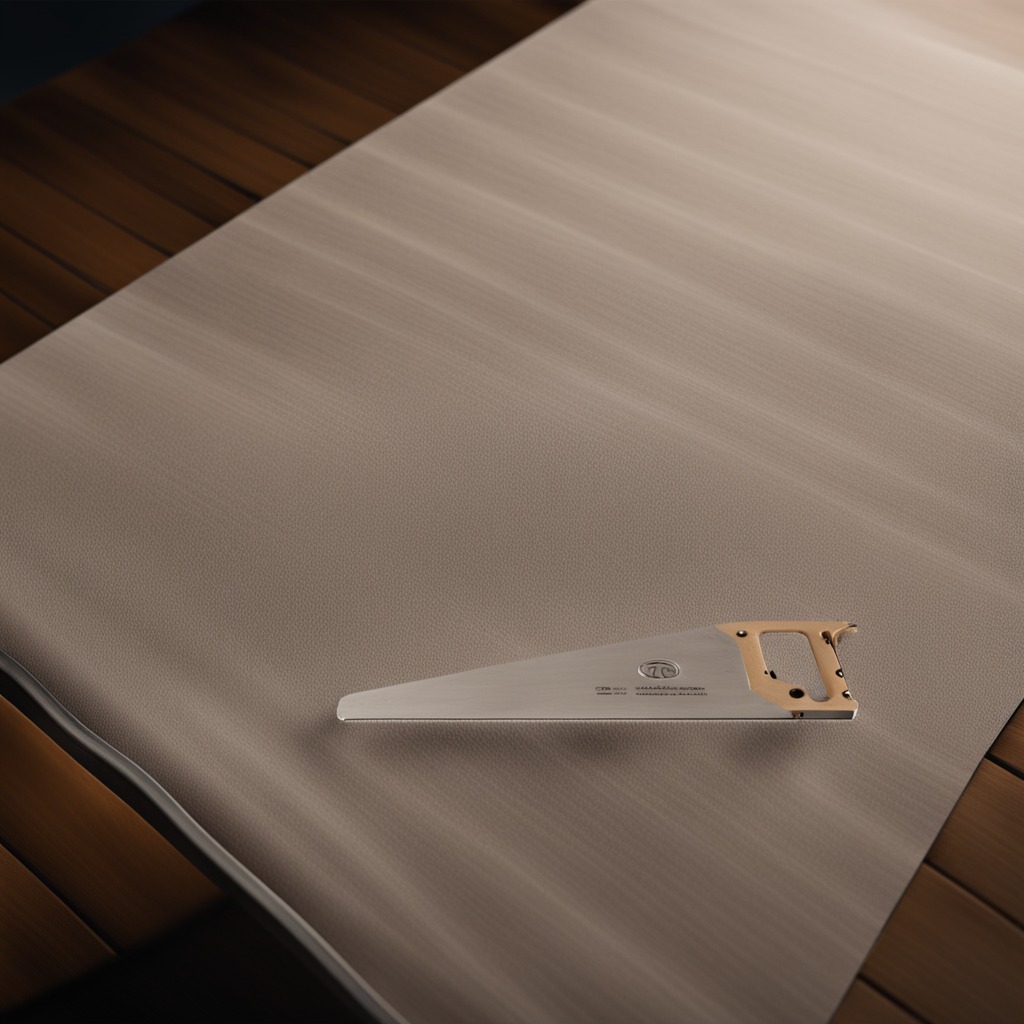
A metal saw is lying on a wooden table inside a workshop at night.